Question: I'm in the middle of trying to debug an issue with a new app, and something isn't right. In the app, I'm setting up custom UITableViewCells by adding 2 UILabels and 1 UIImageView directly to the cell.contentView
In my app, certain table view cells werent selectable ( they werent responding to tap events ). The 2nd cell on the screen was always never selectable, and then random other cells also werent selectable.
In my effort to debug, I stripped everything down the following bare essentials of code:
'''
- (UITableViewCell *)tableView:(UITableView *)tableView cellForRowAtIndexPath:(NSIndexPath *)indexPath {
static NSString *CellIdentifier = @"ReviewCell";
UITableViewCell *cell = [tableView dequeueReusableCellWithIdentifier:CellIdentifier];
if (cell == nil) {
cell = [[[UITableViewCell alloc] initWithStyle:UITableViewCellStyleDefault reuseIdentifier:CellIdentifier] autorelease];
cell.accessoryType = UITableViewCellAccessoryDisclosureIndicator;
}
cell.textLabel.text = @"foo";
return cell;
}
'''
Even this is generic, boiler plate code, that looks like the following:

not all the cells are selectable.
What am I missing?
as an updated here is my row selection code if interested
'''
- (void)tableView:(UITableView *)tableView didSelectRowAtIndexPath:(NSIndexPath *)indexPath {
ReviewWebViewController *rvc = [[ReviewWebViewController alloc] initWithReview:[self.reviews objectAtIndex:indexPath.row]];
[self.navigationController pushViewController:rvc animated:YES];
[rvc release], rvc=nil;
}
'''
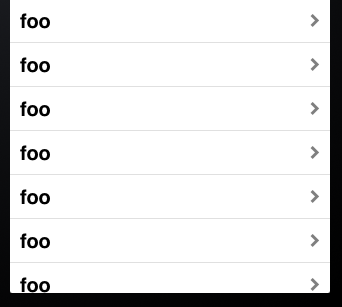
Answer: What does your view hierarchy look like? Two things come to mind: either there are other views besides the table view that could be intercepting the touch events, or the table view itself is outside of its superviews frame (and clipping is turned off).
Long story short - lot of suggestions focusing on the implementation of the table view itself, I'd take a look at everything around it.